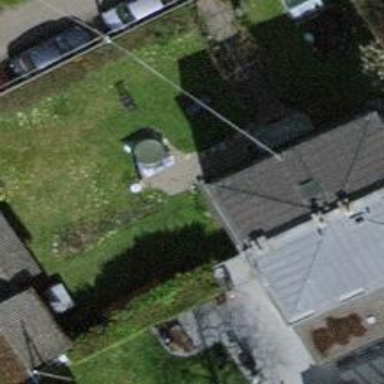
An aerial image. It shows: Garden enclosed by fence.